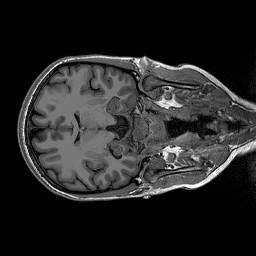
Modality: T1w
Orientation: axial
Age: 22
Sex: female